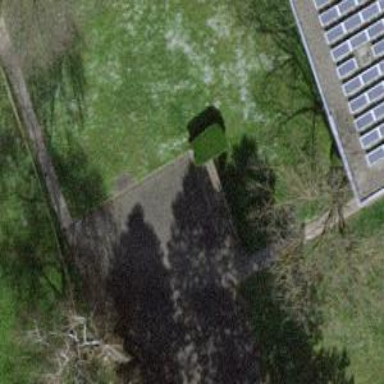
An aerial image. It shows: Bench.